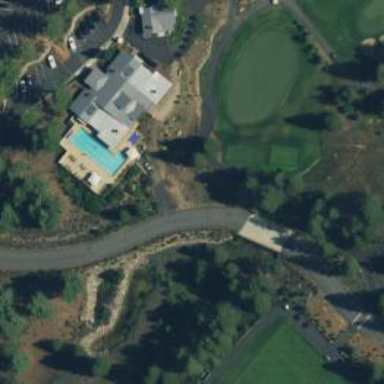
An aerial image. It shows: Path for golf carts.